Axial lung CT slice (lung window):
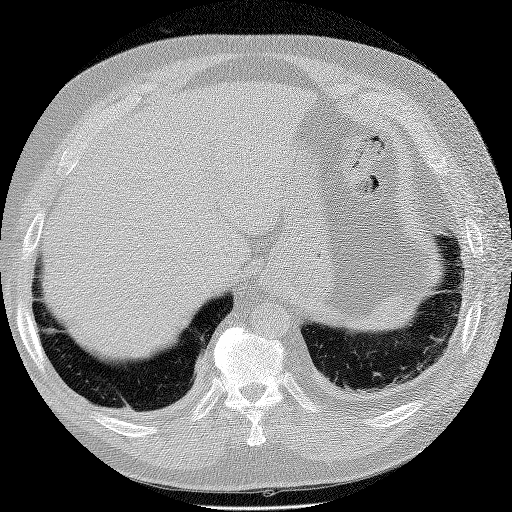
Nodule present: no